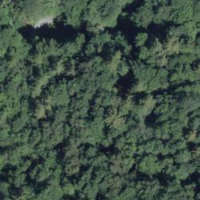
EUNIS habitat code: 44
Species observed at this site:
Melittis melissophyllum